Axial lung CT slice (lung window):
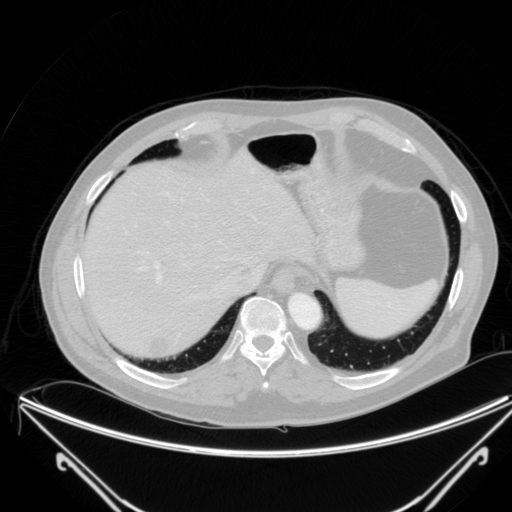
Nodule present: no